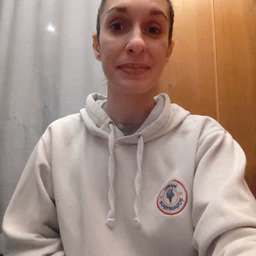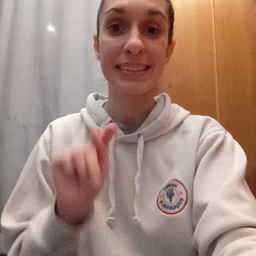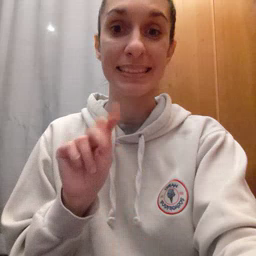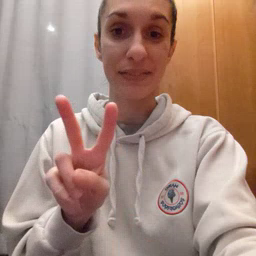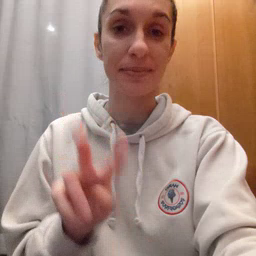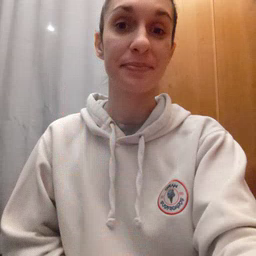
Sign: TV